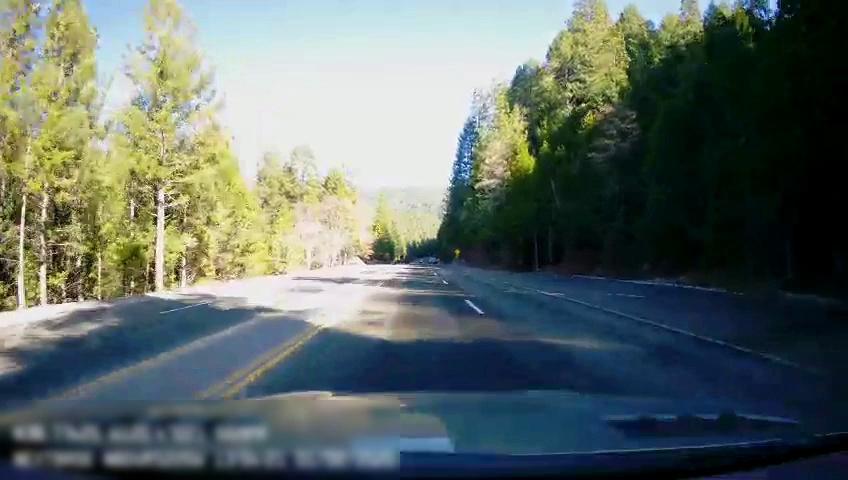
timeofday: Day
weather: Sunny
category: Drivable Space
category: Lanes | Opposite Lane
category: Lanes | Alternate Lane
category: Lanes | Current Lane
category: Lanes | Opposite Lane
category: Lanes | Current Lane
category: Lanes | Alternate Lane
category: Lanes | Opposite Lane
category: Traffic | Signs